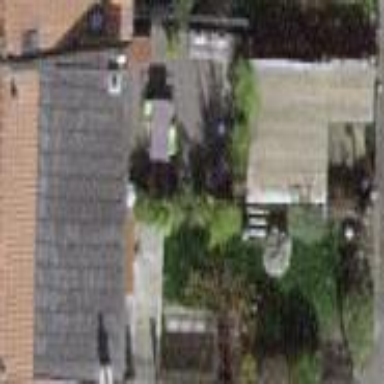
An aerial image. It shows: Garden enclosed by fence.